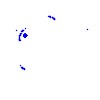
Particle: electron